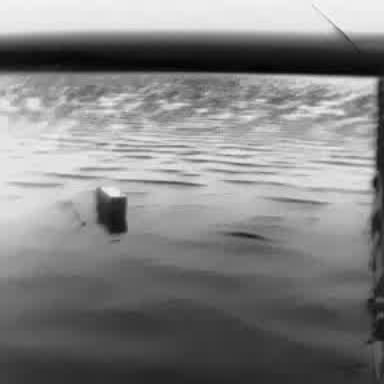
There is a fishing_boat in the infrared image.